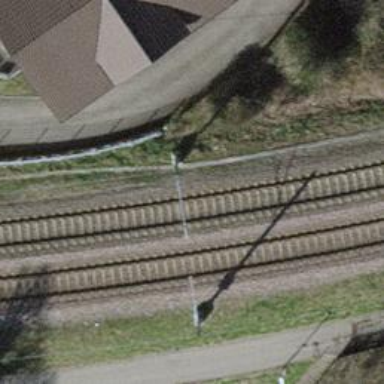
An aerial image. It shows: Milestone along the railway with catenary mast.